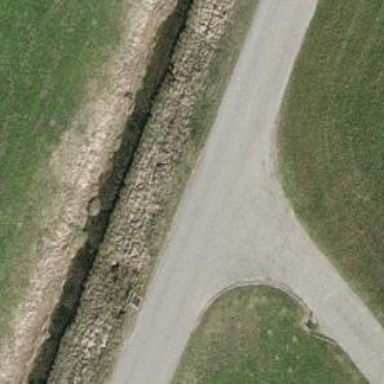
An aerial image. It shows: Asphalt track with grade1 tracktype.